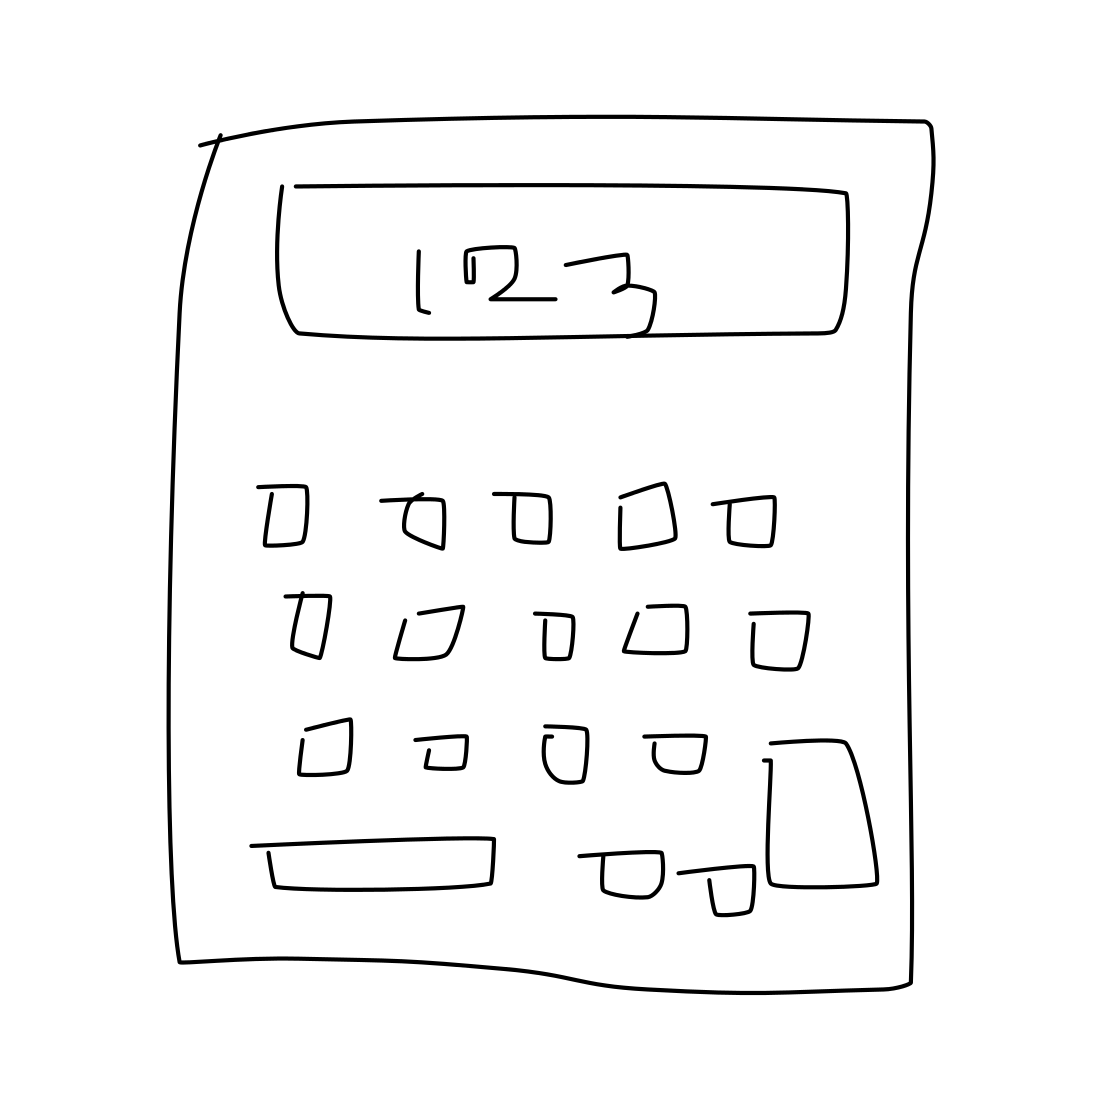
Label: calculator